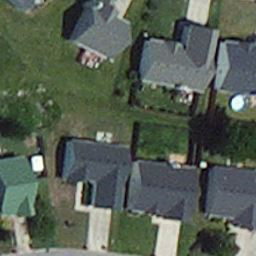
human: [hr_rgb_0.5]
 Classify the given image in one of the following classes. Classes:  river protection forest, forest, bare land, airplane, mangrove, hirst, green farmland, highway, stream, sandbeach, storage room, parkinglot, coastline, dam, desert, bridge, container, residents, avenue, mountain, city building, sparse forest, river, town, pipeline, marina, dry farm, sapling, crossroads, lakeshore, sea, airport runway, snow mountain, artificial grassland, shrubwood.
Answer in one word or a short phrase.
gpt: residents